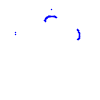
Particle: kaon